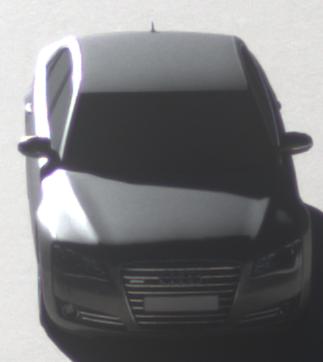
Make: Audi
Model: A8 D4
Model produced from: 2009
Model produced until: 2017
Doors: 4
Color: gray
Road condition: dry road
Daytime: morning or afternoon
Contrast: high contrast